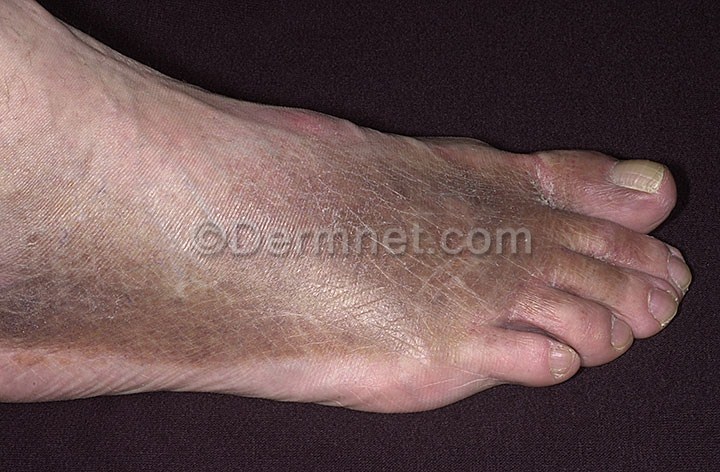
Disease: Eczema Photos